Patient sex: M
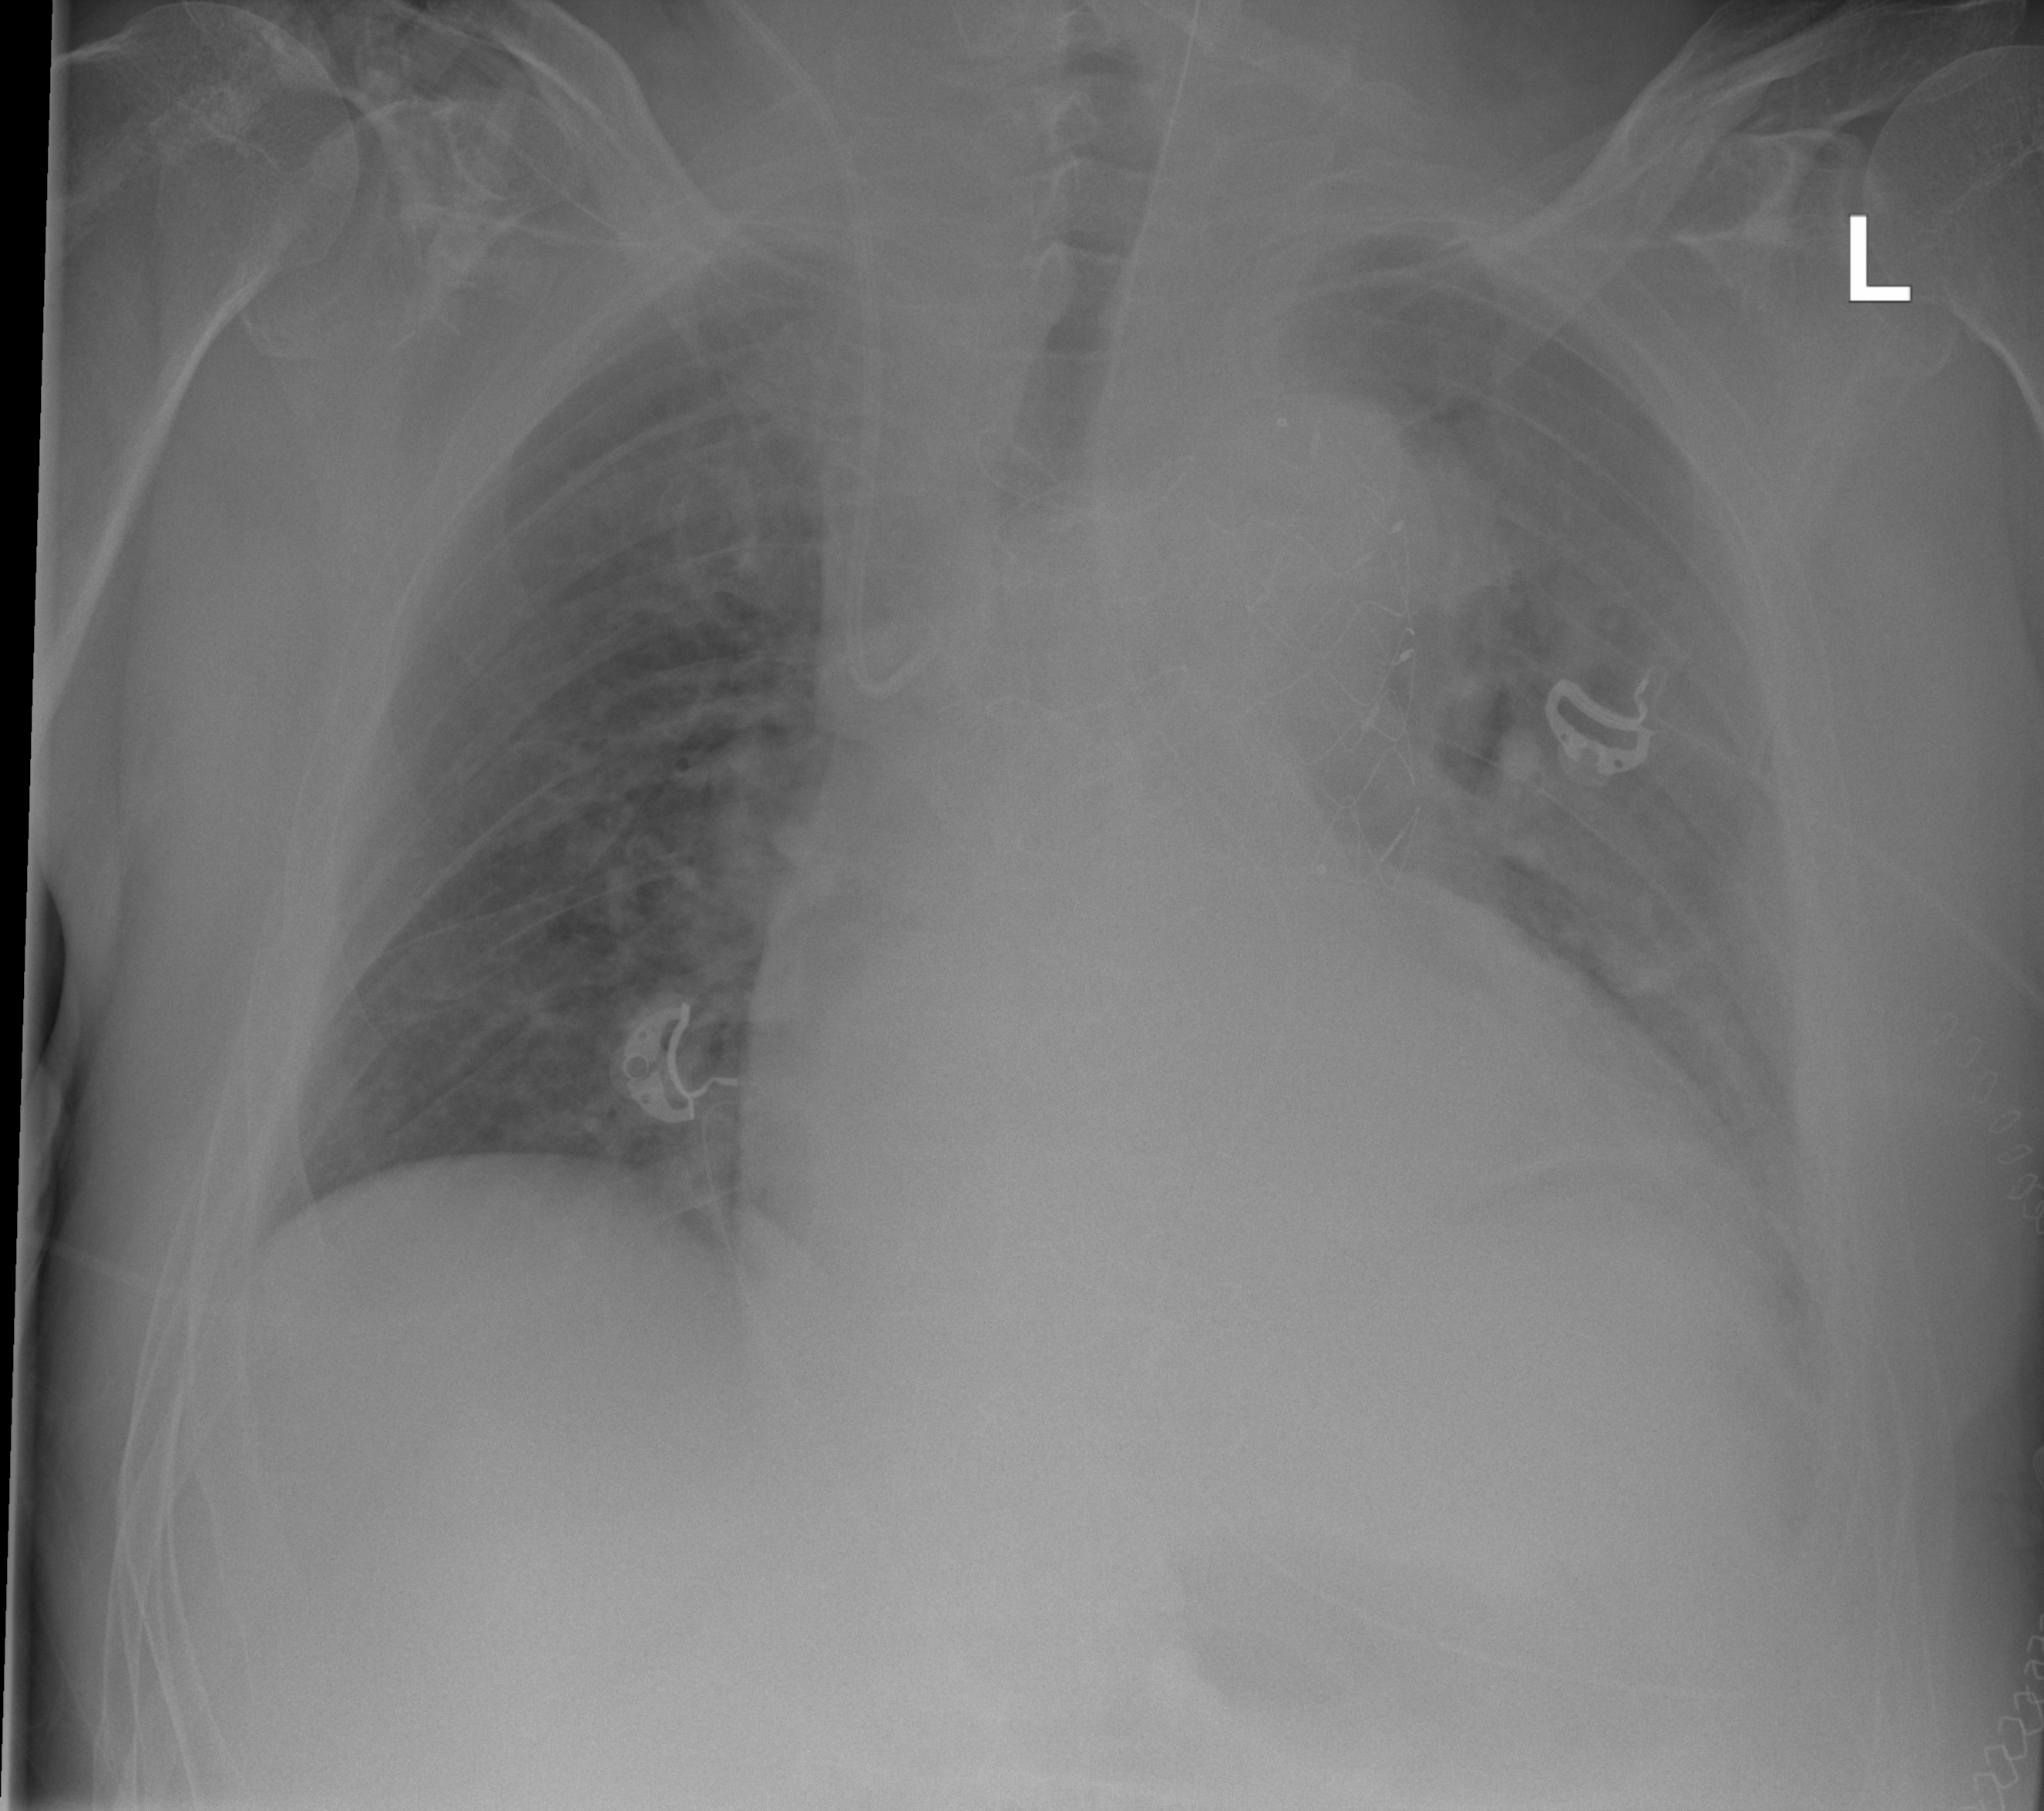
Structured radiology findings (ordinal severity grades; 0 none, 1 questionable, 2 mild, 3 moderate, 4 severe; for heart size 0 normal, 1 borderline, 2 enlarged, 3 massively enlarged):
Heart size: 3
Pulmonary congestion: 0
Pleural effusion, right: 0
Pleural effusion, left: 2
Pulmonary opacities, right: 0
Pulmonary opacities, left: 0
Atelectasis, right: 2
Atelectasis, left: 2